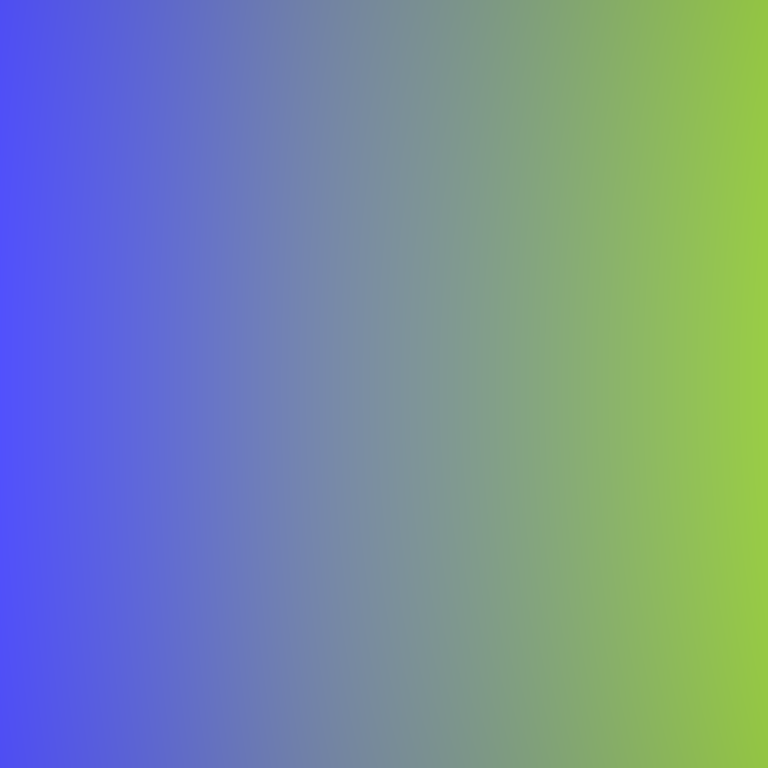
Abstract light effect, smooth gradient from deep blue to bright green, calm atmosphere, soft blend, no room, no furniture, no objects.